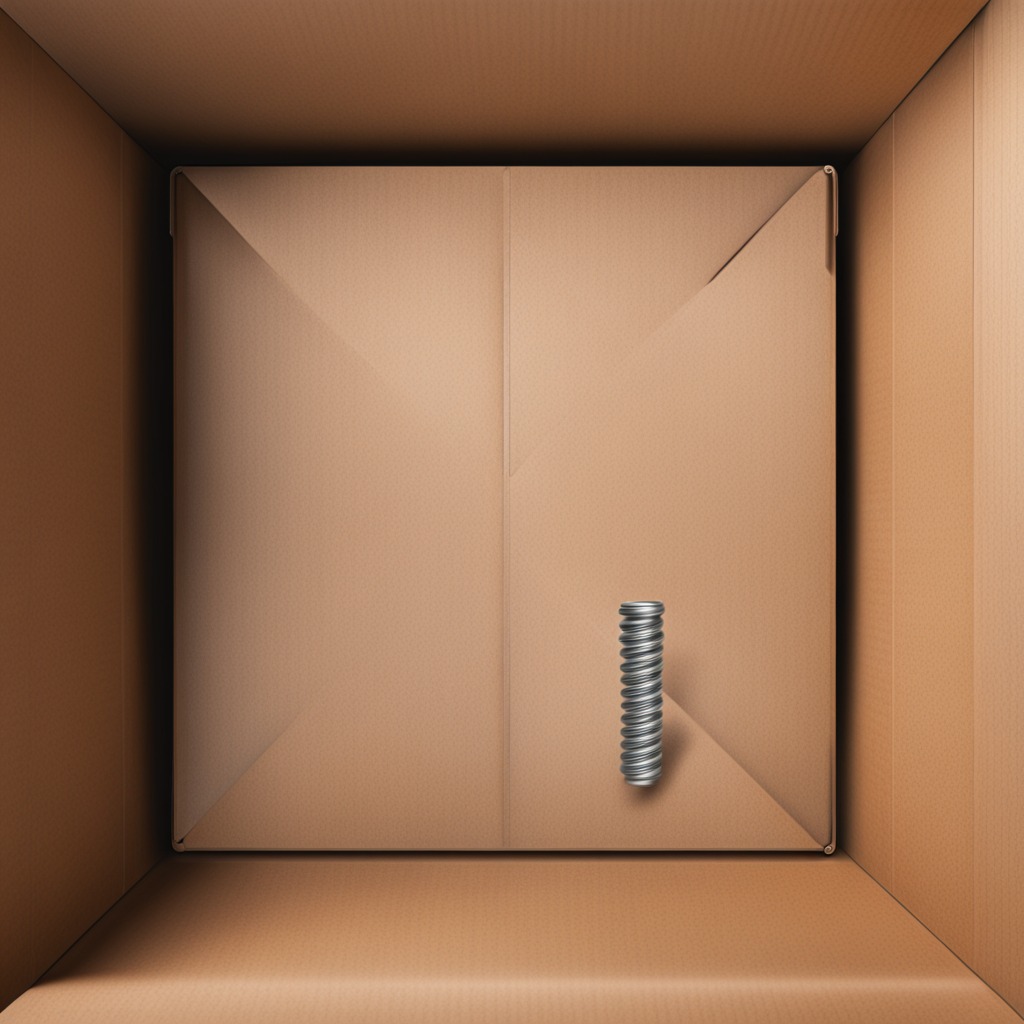
A coiled metal spring is lying on the cardboard box surface.